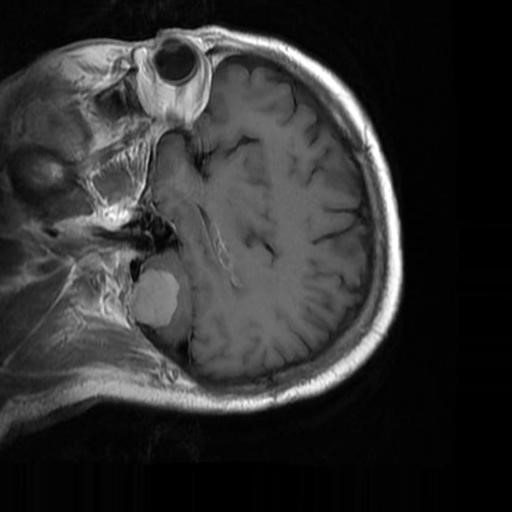
Label: brain_menin